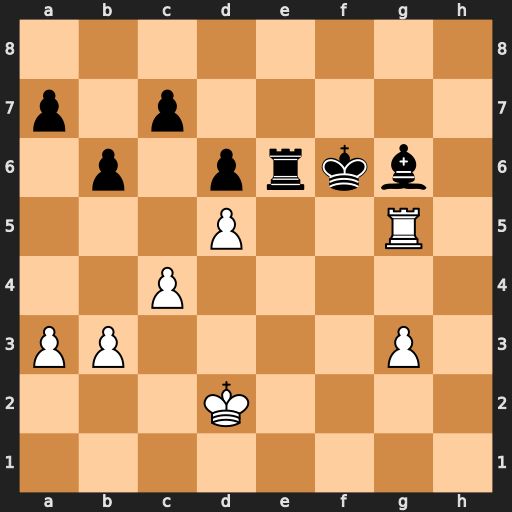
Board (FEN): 8/p1p5/1p1prkb1/3P2R1/2P5/PP4P1/3K4/8
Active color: w
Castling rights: -
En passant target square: -
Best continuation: Rxg6+ Kxg6 dxe6